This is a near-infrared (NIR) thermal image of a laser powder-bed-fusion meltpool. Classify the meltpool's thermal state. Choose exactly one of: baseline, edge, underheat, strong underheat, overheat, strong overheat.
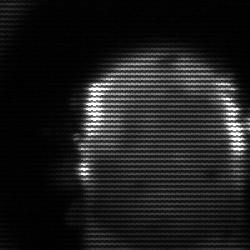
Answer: baseline